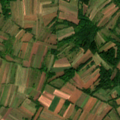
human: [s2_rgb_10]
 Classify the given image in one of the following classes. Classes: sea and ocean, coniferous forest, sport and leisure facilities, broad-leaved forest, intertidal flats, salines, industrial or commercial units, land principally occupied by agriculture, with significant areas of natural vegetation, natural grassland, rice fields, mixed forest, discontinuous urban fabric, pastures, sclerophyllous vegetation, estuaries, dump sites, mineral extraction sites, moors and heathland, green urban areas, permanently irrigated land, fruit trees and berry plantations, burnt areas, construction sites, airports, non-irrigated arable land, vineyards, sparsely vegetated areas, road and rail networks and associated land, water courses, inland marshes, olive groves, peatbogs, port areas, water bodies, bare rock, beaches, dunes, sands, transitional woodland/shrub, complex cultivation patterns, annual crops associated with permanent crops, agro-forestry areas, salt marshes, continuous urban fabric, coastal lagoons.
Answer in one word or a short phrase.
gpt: complex cultivation patterns, land principally occupied by agriculture, with significant areas of natural vegetation